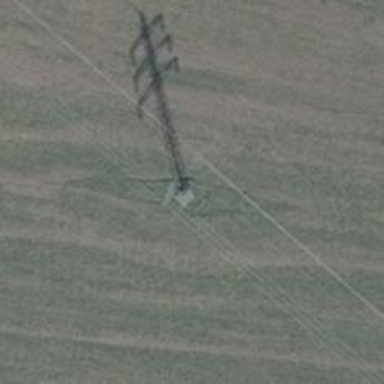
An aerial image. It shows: Power tower.